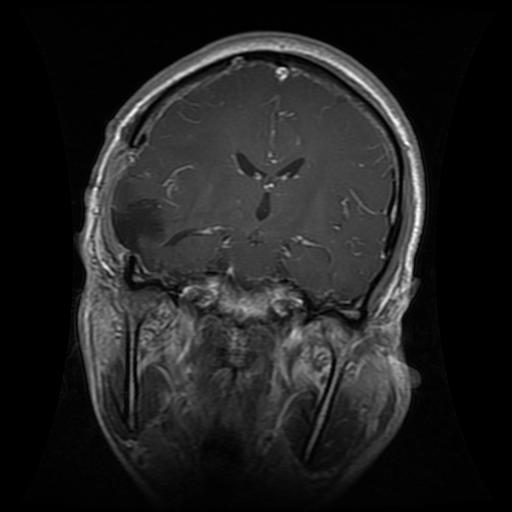
Label: glioma